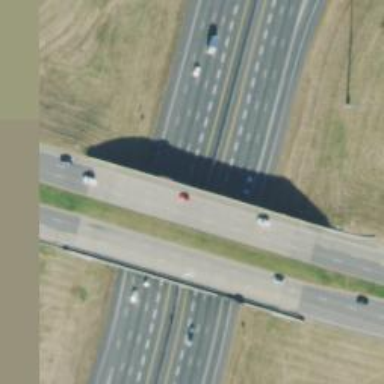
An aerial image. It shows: Asphalt motorway.